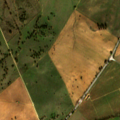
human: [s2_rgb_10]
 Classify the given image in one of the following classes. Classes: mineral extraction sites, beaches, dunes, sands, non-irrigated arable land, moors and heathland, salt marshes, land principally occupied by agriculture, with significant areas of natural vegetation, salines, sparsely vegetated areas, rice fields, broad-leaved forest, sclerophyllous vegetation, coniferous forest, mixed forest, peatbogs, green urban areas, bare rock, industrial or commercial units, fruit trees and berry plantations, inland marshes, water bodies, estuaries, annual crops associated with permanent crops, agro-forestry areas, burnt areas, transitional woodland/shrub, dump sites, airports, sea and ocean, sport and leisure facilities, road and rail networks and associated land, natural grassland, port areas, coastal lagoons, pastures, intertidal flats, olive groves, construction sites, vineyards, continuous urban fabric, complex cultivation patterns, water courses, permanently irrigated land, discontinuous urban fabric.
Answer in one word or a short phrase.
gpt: non-irrigated arable land, vineyards, pastures, agro-forestry areas